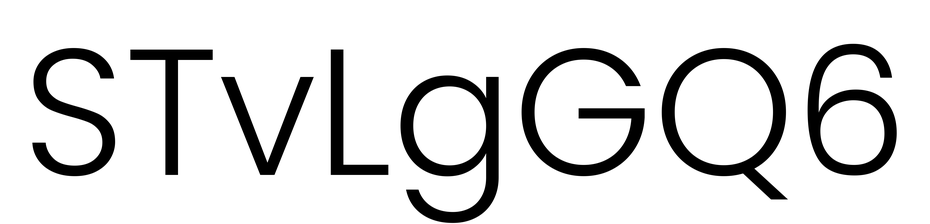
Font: Poppins-Light